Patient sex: M
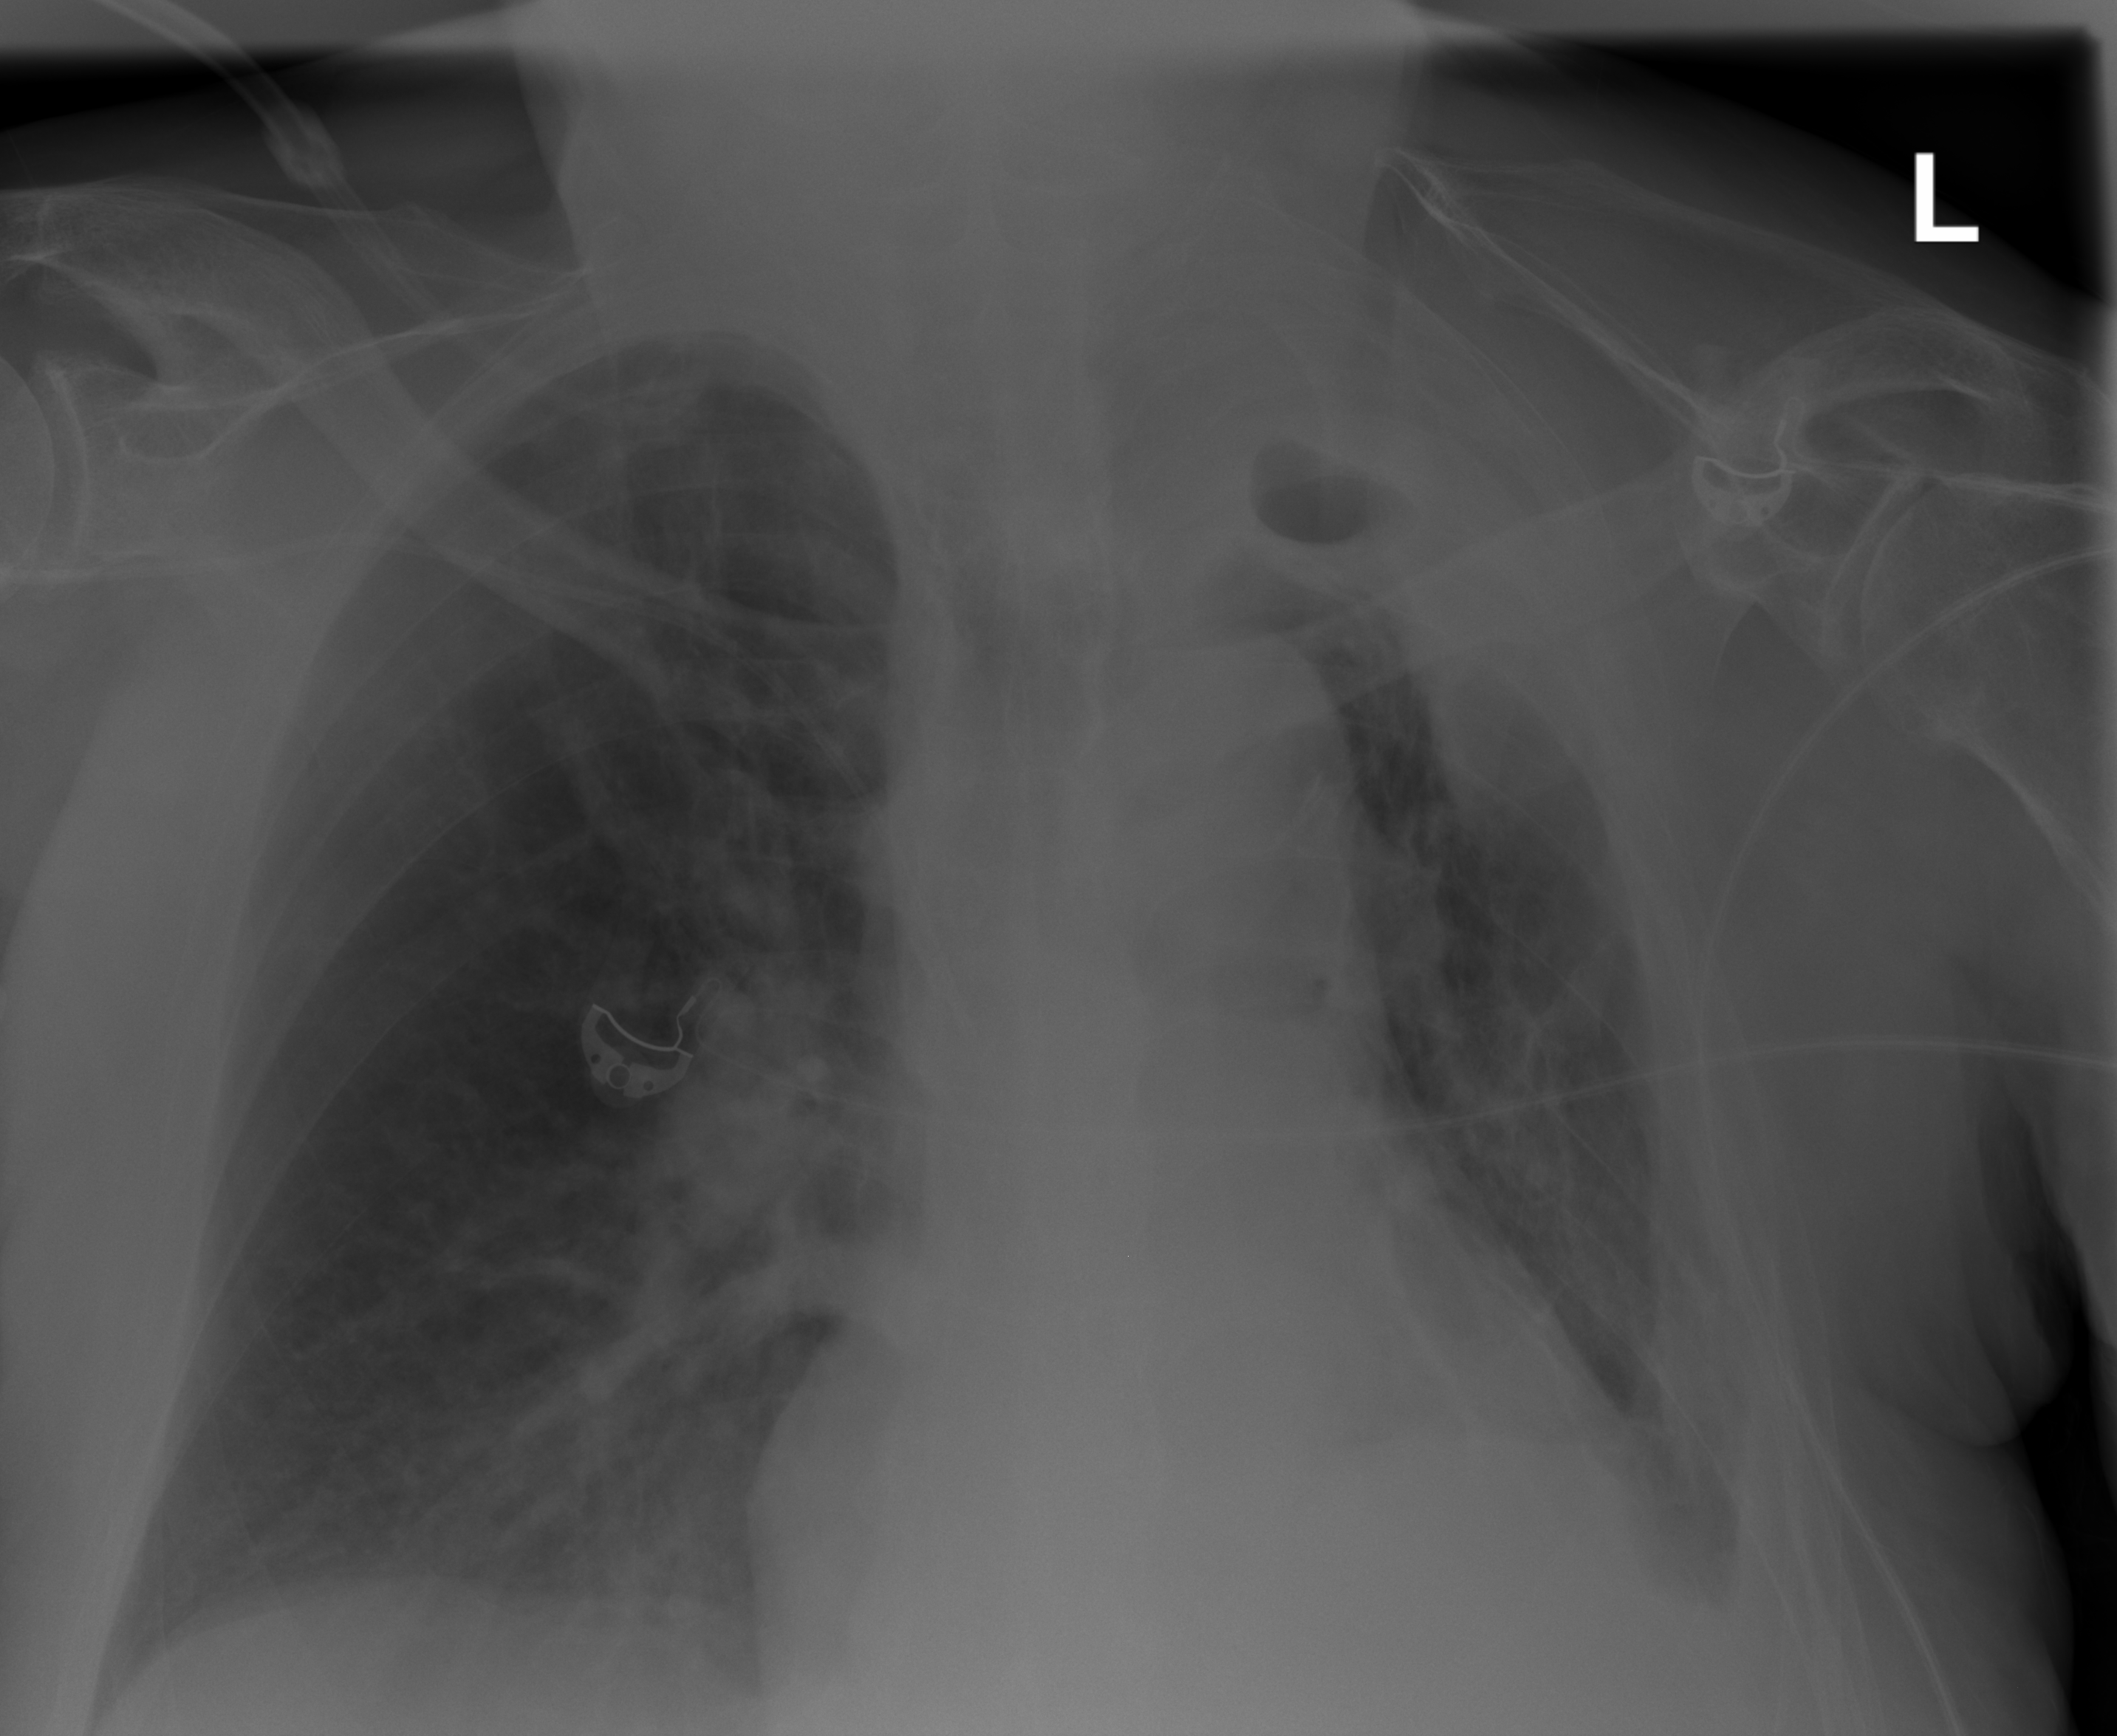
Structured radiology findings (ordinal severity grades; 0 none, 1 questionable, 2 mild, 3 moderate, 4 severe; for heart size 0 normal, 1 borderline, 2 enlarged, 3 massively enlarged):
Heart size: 0
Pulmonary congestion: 2
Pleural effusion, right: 2
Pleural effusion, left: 2
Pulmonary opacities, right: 2
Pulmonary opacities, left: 0
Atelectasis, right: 2
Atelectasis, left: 2